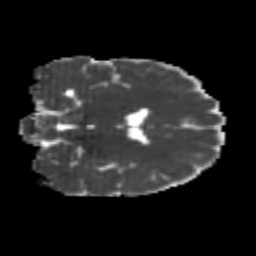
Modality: MD
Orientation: coronal
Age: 22
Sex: male
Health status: healthy
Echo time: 0.074 s